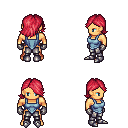
a pixel art fantasy rpg character, male body template, human, tanned skin, blue vest, metal pants, ruby red swoop hairstyle, metal gloves, metal boots, four views (front, back, left, right), 2x2 character sprite sheet, small pixel art, hard edges, no anti-aliasing